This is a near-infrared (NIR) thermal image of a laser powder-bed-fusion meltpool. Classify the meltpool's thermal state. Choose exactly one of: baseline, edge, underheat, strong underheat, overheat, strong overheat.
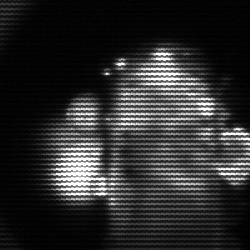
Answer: strong underheat